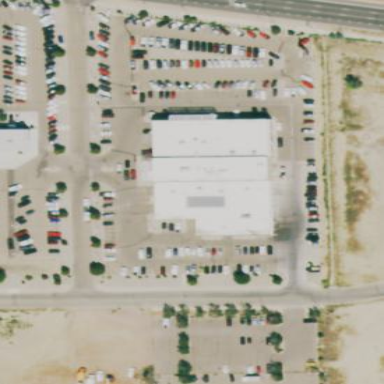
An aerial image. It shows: Building housing car shop.